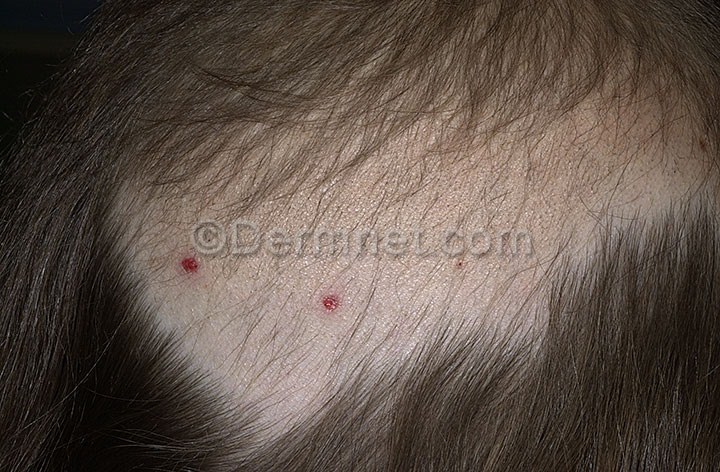
Disease: Hair Loss Photos Alopecia and other Hair Diseases